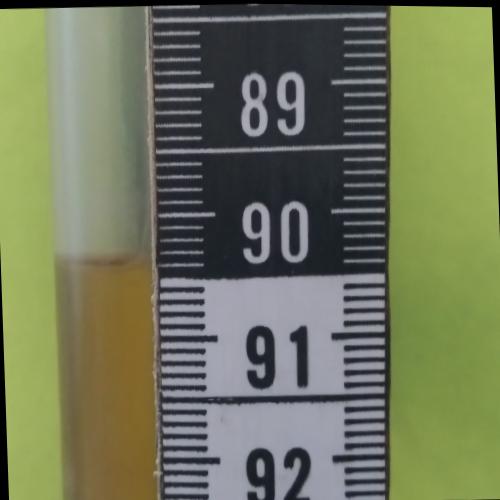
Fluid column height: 90.4 cm